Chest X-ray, AP view. Patient: 29 years old, sex F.
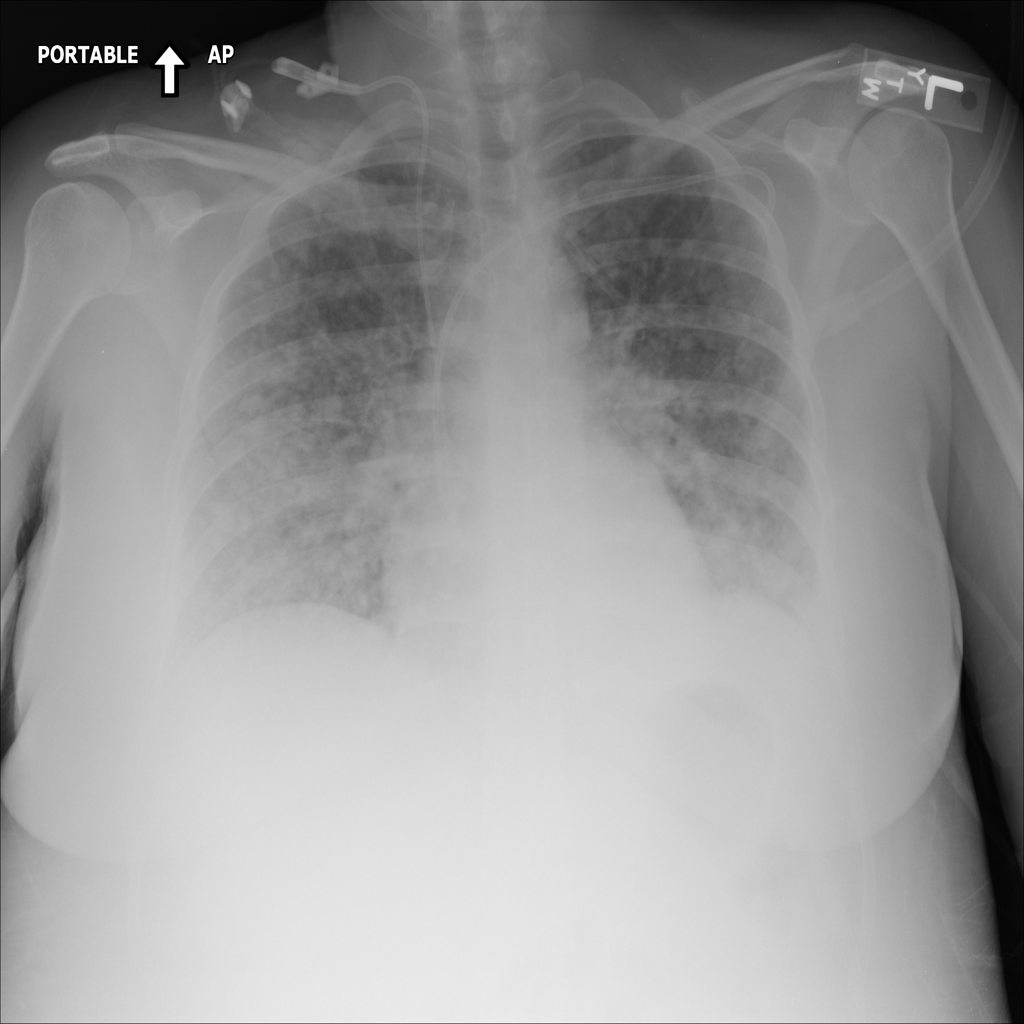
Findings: Infiltration, Nodule